高一 · 代数
（2017 秋 -大庆月考）执行下边的程序, 输出的结果是

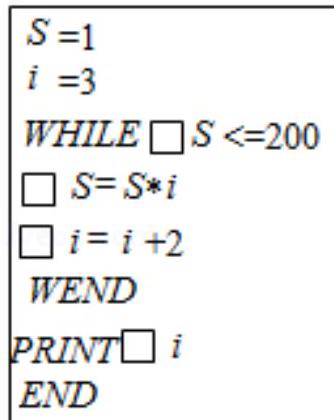
答案: 11 .
解析: 解：当 $i=3$ 时, 满足执行循环的条件, 故 $S=3, i=5$;

当 $i=5$ 时, 满足执行循环的条件, 故 $S=15, i=7$;

当 $i=7$ 时, 满足执行循环的条件, 故 $S=105, i=9$;

当 $i=9$ 时, 满足执行循环的条件, 故 $S=945, i=11$;

当 $i=11$ 时, 不满足执行循环的条件,

故输出的 $i$ 值为: 11 ,

故答案为: 11 .